Question: Count the number of objects in the diagram.
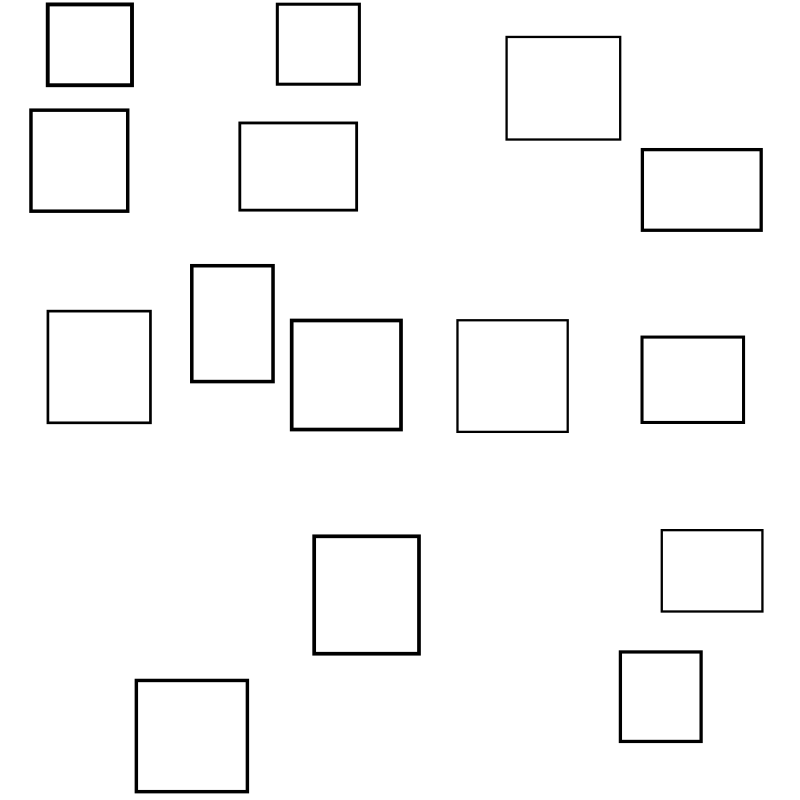
Answer: 15